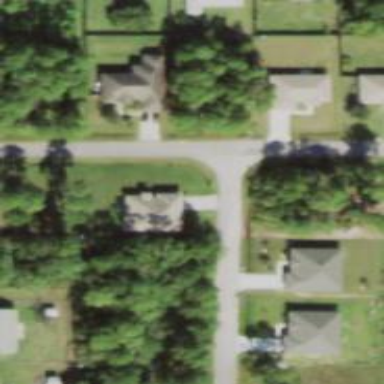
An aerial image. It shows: Driveway.